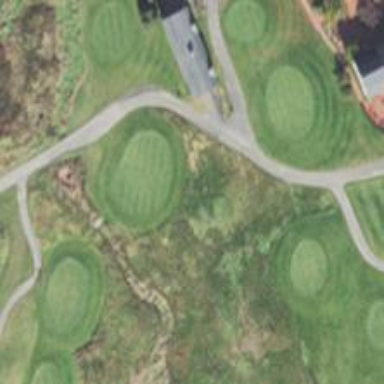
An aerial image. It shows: Path for golf carts.